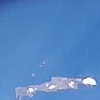
Label: water